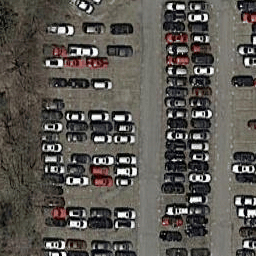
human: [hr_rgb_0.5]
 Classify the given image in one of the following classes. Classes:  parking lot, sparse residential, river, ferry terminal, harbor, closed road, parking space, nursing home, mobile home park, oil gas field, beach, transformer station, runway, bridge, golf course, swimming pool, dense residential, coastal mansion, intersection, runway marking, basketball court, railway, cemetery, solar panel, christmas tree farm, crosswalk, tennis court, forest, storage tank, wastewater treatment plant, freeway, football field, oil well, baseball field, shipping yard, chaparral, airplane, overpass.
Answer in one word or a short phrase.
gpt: parking lot